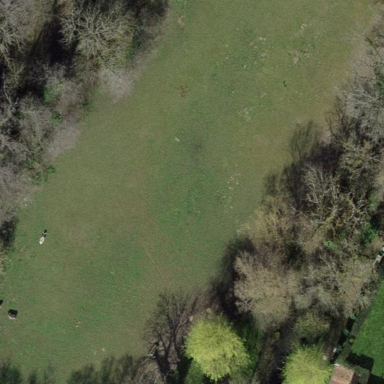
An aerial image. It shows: Beautiful meadow.